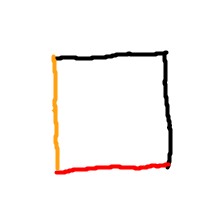
Shape: square